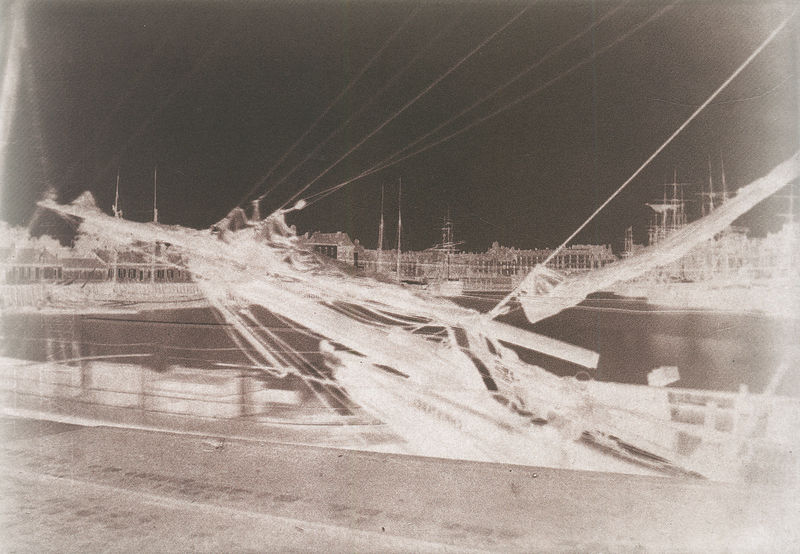
Titel: Bateaux à quai à Dieppe
Künstler: Henri Le Secq
Schlagwörter: himmel, meer, wasser, fluss, see, stadt, ufer, nacht, schwarz, haus, häuser, schiff, segel, segelschiffe, pflaster, mast, segelschiff, hafen, masten, quai, seile, tau, faden, platte, takelage, foto, burg, palast, seil, negativ, silberplatte, fäden, fotographie, hamburg, viermaster, belichtet, polaroid